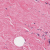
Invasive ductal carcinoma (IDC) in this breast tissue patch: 0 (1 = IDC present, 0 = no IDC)